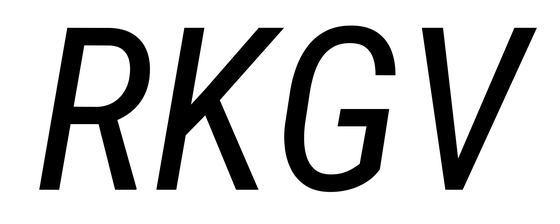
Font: Roboto-Italic_Condensed_Italic